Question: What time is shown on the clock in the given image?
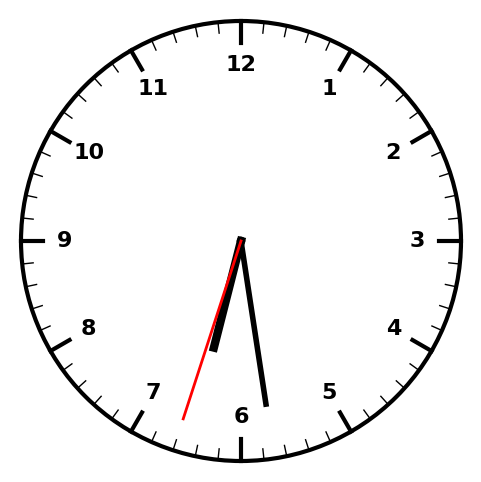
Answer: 06:28:33